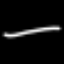
Label: line